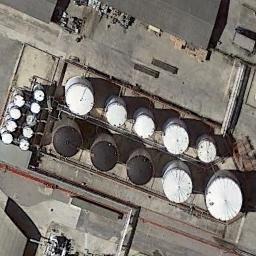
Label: storage_tank